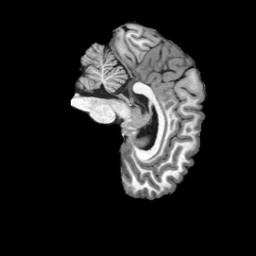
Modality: T1w
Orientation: sagittal
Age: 19
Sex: female
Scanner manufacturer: siemens
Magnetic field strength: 3 T
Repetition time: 2.5 s
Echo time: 0.00222 s